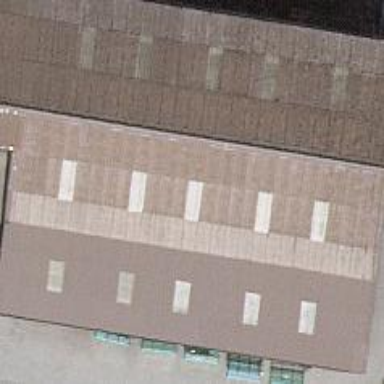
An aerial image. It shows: Building with gabled gray roof.